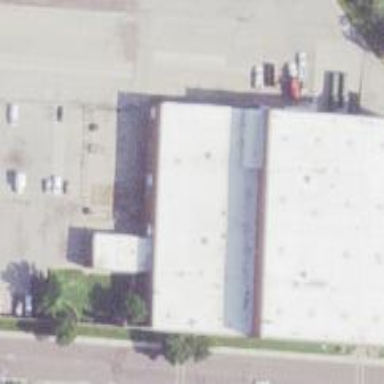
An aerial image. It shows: Warehouse building.